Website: apple
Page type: order-returns
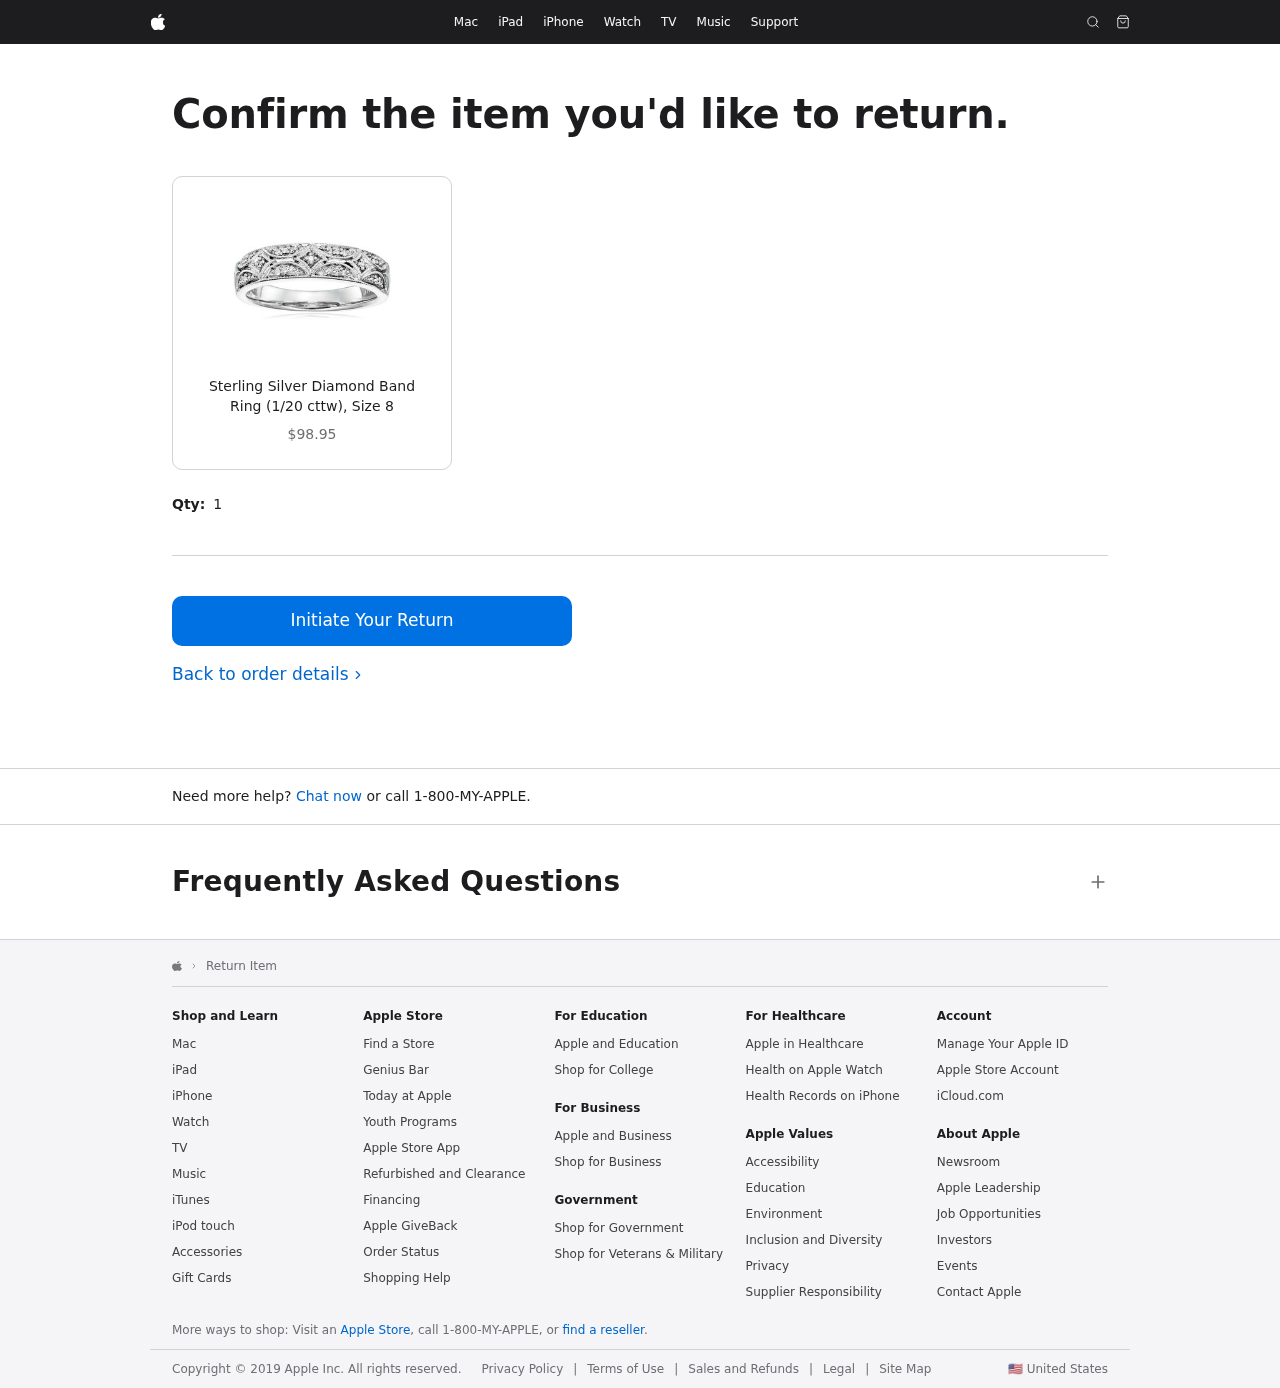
Product elements: key: PRODUCT1_NAME
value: Sterling Silver Diamond Band Ring (1/20 cttw), Size 8
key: PRODUCT1_PRICE
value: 98.95
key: PRODUCT1_QUANTITY
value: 1